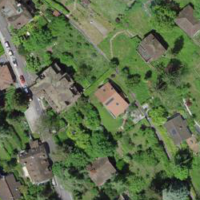
EUNIS habitat code: 55
Species observed at this site:
Cymbalaria muralis